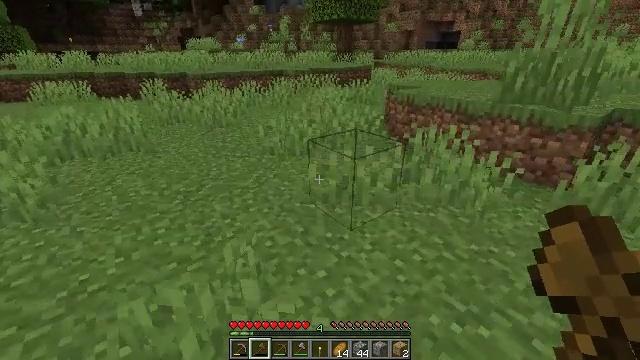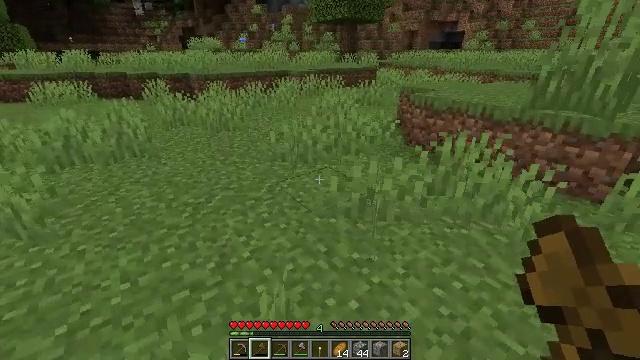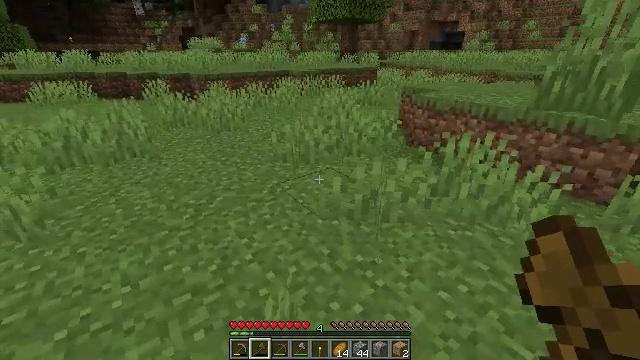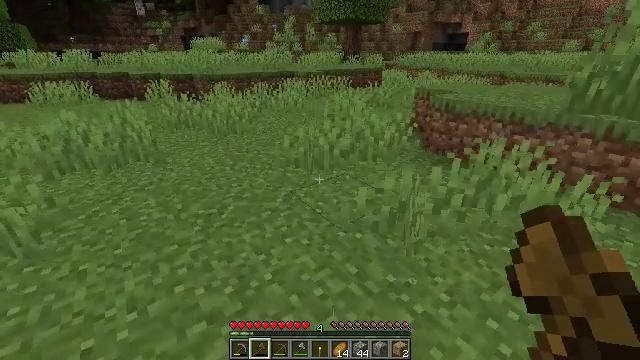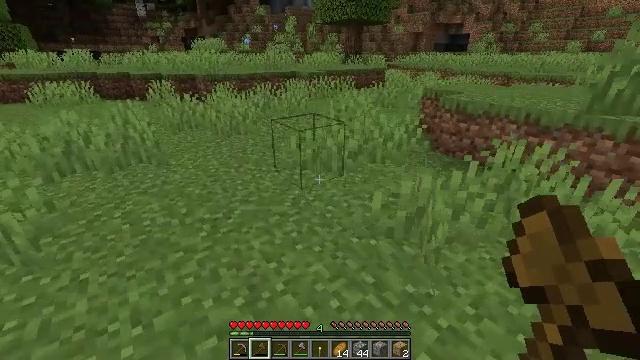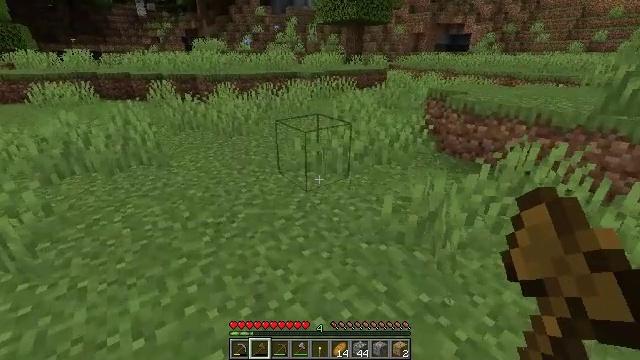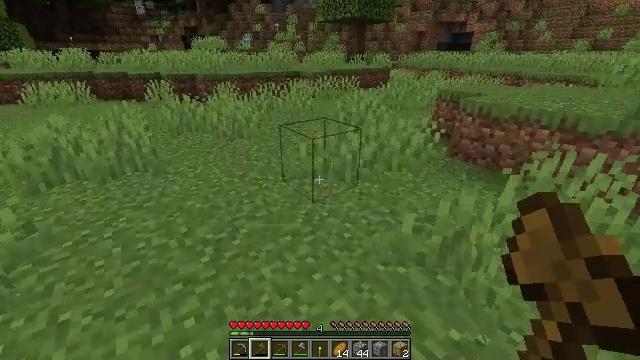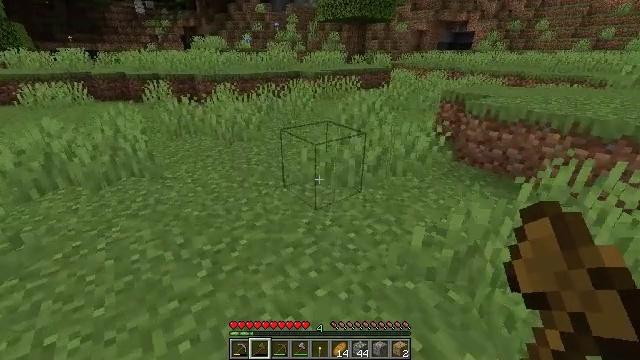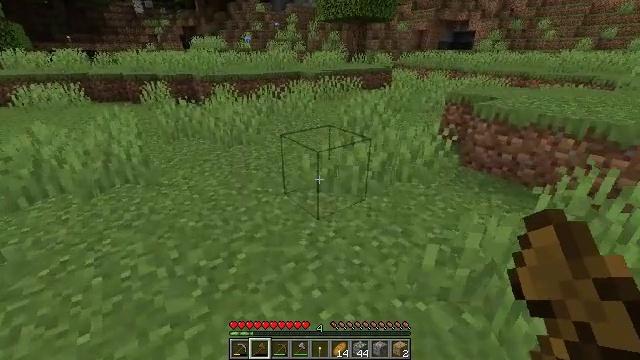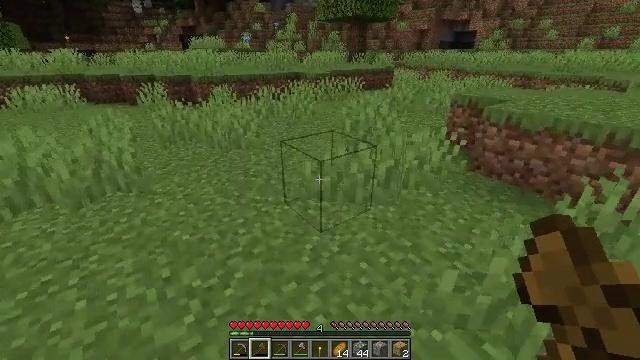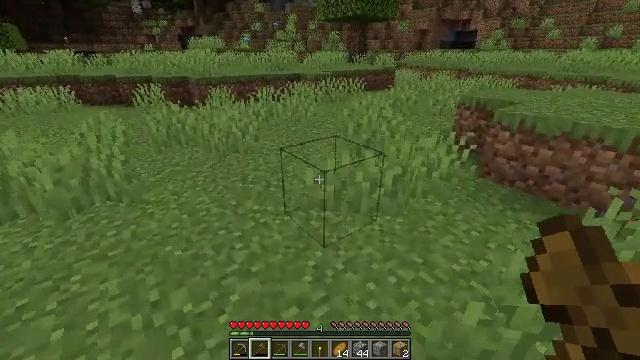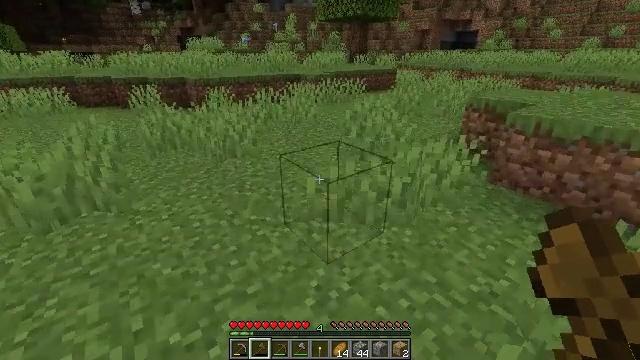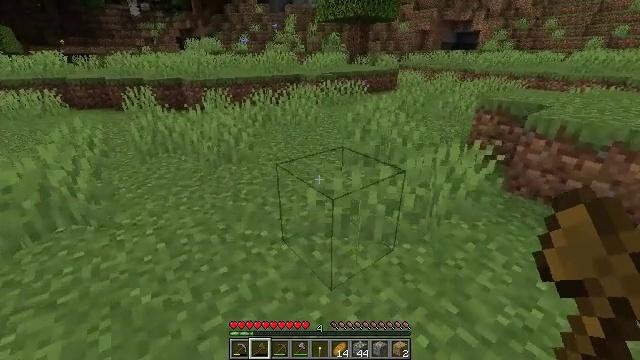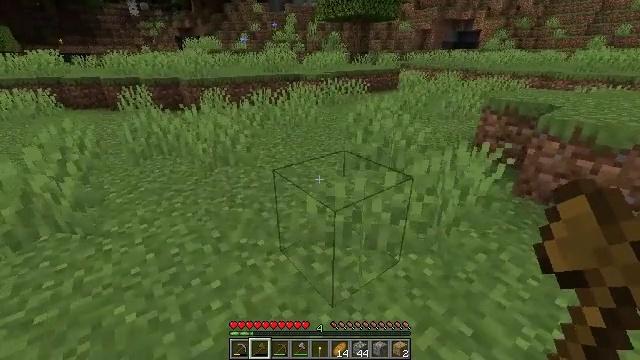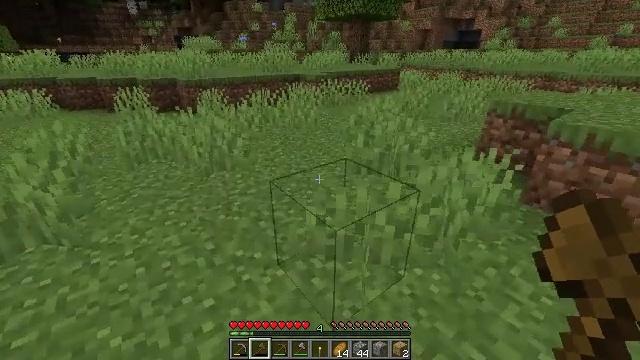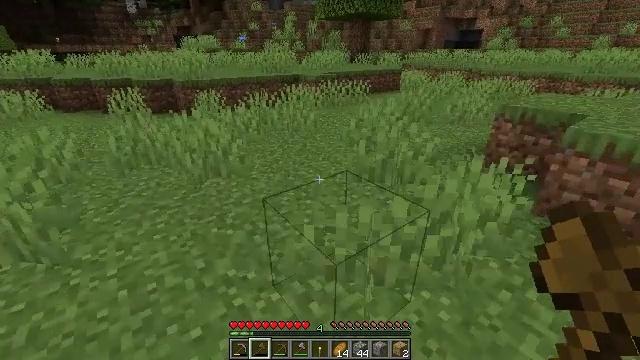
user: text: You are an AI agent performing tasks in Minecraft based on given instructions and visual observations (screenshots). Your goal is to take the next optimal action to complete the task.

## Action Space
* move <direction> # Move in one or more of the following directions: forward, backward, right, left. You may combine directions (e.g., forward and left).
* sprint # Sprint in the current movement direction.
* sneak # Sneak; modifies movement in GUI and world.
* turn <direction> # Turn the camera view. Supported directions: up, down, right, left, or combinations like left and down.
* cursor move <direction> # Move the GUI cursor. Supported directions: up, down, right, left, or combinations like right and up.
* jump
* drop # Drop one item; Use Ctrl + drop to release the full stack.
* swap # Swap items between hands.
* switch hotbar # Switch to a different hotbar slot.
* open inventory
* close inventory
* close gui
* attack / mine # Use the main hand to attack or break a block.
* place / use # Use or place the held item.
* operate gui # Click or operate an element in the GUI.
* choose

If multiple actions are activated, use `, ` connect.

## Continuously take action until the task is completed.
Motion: motion action
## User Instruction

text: Gather grass block for landscaping.
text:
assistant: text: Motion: move forward and move left
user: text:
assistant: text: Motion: move forward and move left
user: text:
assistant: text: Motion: move forward and move left
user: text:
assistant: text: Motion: move forward and move left
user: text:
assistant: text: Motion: move forward
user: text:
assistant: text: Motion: move forward
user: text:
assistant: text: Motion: move forward
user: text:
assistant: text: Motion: move forward
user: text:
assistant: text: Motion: move forward
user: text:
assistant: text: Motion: move forward
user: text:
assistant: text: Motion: move forward
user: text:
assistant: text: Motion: move forward
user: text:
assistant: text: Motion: move forward
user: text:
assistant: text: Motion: move forward
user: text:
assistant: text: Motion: move forward
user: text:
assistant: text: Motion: move forward
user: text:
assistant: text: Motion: move forward
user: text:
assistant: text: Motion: move forward and move left
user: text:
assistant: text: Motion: move forward and move left
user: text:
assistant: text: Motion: move forward and move left
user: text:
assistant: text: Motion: move forward and move left
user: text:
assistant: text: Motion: move forward and move left
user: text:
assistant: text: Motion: move forward and move left
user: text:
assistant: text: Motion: move forward and move left
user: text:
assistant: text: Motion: move forward and move left
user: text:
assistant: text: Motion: move forward and move left
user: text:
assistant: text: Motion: move forward and move left
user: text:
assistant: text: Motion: move forward and move left
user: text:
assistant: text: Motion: move forward and move left
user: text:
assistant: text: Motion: move forward and move left